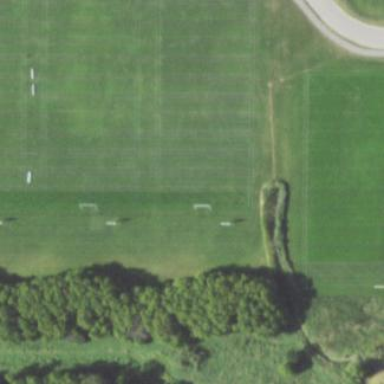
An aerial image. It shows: Soccer pitch for outdoor sports and leisure activities.